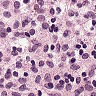
Metastatic tissue present: no